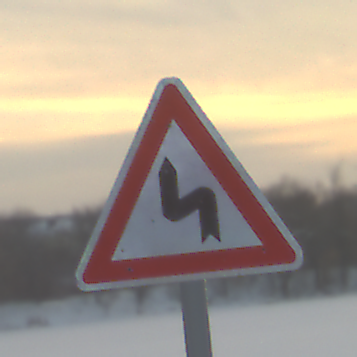
Verkehrszeichen: DoppelkurveZunaechstLinks
Umgebung: Outdoor, Nature
Tageszeit: SunriseSunset
Wetter: PartlyCloudy
Licht: Natural
Jahreszeit: NotSpecified
Kontrast: LowContrast